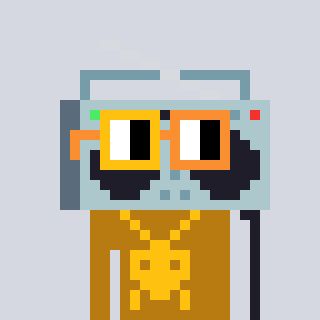
a pixel art character with square yellow and orange glasses, a boombox-shaped head and a gold-colored body on a cool background